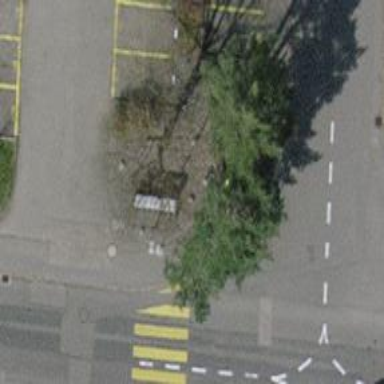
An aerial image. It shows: Post box.